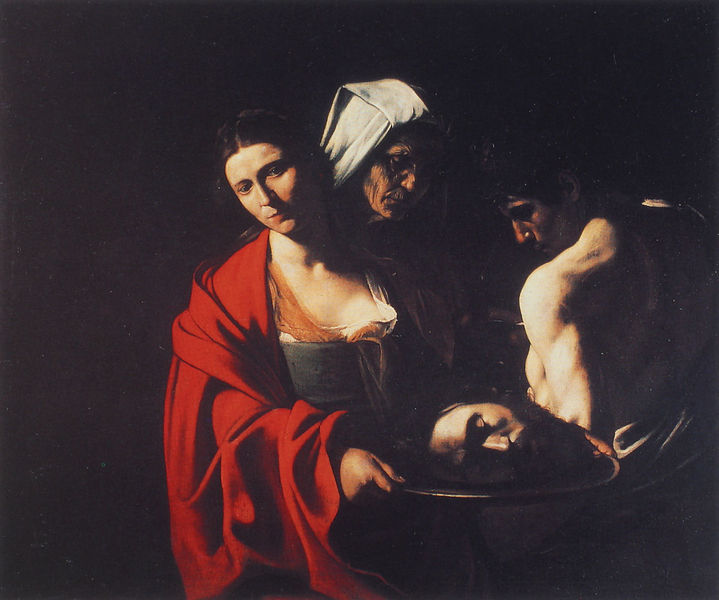
Titel: Salome mit dem Kopf  Johannes des Täufers
Künstler: Michelangelo Merisi da Caravaggio
Institution: Madrid, Palacio Real, Patrimonio Nacional
Schlagwörter: dunkel, gemälde, kopf, mann, nackt, nackter, schatten, umhang, weiß, frauen, menschen, ausschnitt, frau, profil, rücken, schwarz, rot, haube, malerei, alt, bart, jung, alte, arm, falten, geköpft, holofernes, judith, tablett, teller, tod, tot, trauer, haare, dekollete, traurig, ruhig, mieder, kopftuch, junge, runzeln, dekolltee, opfer, greisin, alte frau, gabel, dekolte, ruhif, a